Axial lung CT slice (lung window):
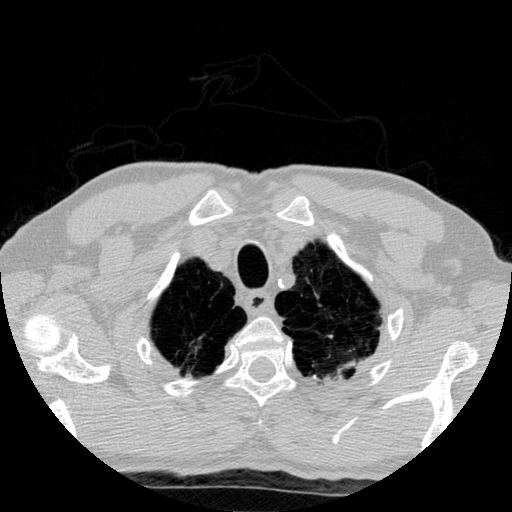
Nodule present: no